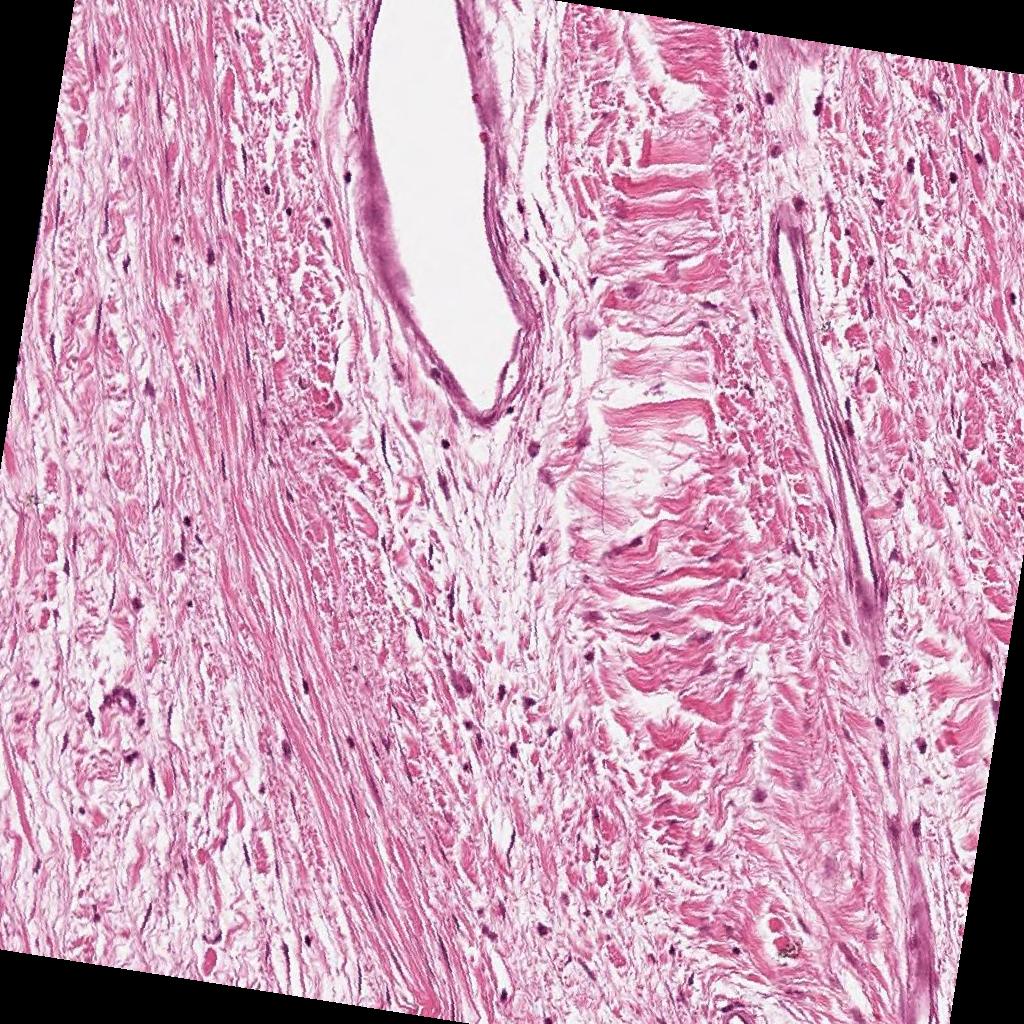
Label: Non-Tumor